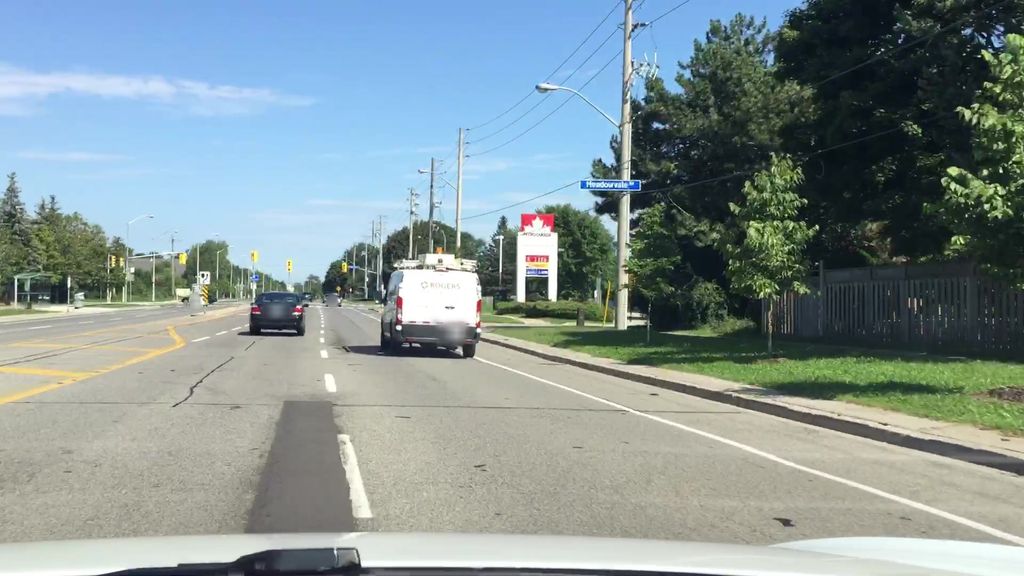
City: toronto